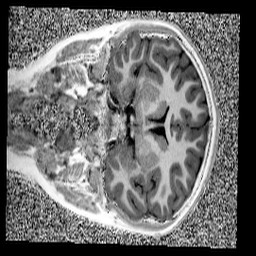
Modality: UNIT1
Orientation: coronal
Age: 9
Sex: female
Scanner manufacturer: siemens
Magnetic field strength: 3 T
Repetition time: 4 s
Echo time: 0.00299 s